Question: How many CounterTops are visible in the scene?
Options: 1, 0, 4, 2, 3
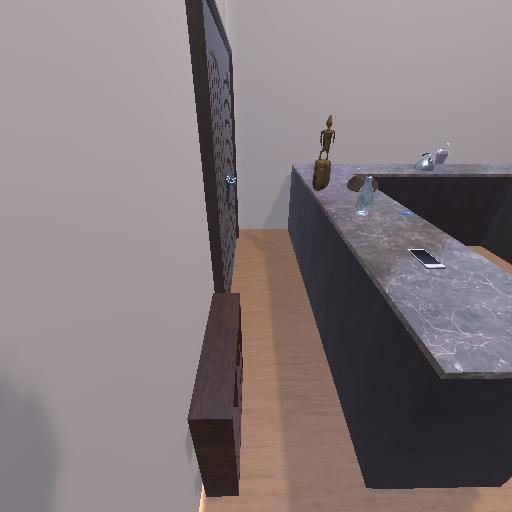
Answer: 1